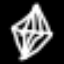
Label: diamond